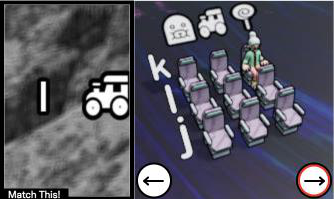
Task: seats
Answer: no